Question: I currently have a custom 'Button' control which displays a 'DrawingImage' set on the control via a dependency property of type 'ControlTemplate'. I have been attempting to move the 'DrawingImage' into the control template and bind to a 'Geometry' instead but have failed. Is it possible to bind to a 'Geometry' object? If not why not, and if it is, what am I missing?
The screenshot below shows my successful attempt on the right and the failed attempt on the left.

Example of binding to a DrawingImage (which works) - generic.xaml:
'''
<Style TargetType="{x:Type local:RoundButton3}">
<Setter Property="Template">
<Setter.Value>
<ControlTemplate TargetType="{x:Type local:RoundButton3}">
<Grid>
<Grid.ColumnDefinitions>
<ColumnDefinition Width="auto"/>
<ColumnDefinition Width="*"/>
</Grid.ColumnDefinitions>
<Ellipse StrokeThickness="5" Stroke="Green"/>
<Viewbox Margin="10" Stretch="Uniform">
<ContentControl
Template="{TemplateBinding ImageTemplate}" />
</Viewbox>
<TextBlock VerticalAlignment="Center"
Grid.Column="1"
Text="Round Button" Margin="5,0,0,0" />
</Grid>
</ControlTemplate>
</Setter.Value>
</Setter>
</Style>
'''
with
'''
public class RoundButton3 : Button
{
static RoundButton3()
{
DefaultStyleKeyProperty.OverrideMetadata(
typeof(RoundButton3),
new FrameworkPropertyMetadata(typeof(RoundButton3)));
}
public static readonly DependencyProperty ImageTemplateProperty =
DependencyProperty.Register(
"ImageTemplate", typeof (ControlTemplate), typeof (RoundButton3),
new FrameworkPropertyMetadata(
default(ControlTemplate),
FrameworkPropertyMetadataOptions.AffectsRender |
FrameworkPropertyMetadataOptions.AffectsMeasure));
public ControlTemplate ImageTemplate
{
get { return (ControlTemplate)GetValue(ImageTemplateProperty); }
set { SetValue(ImageTemplateProperty, value); }
}
}
'''
and used like this
'''
<Grid.Resources>
<GeometryGroup x:Key="AddGeometry">
<LineGeometry StartPoint="25,12" EndPoint="25,38" />
<LineGeometry StartPoint="12,25" EndPoint="38,25" />
</GeometryGroup>
<ControlTemplate x:Key="RoundAddTemplate">
<Image SnapsToDevicePixels="True">
<Image.Source>
<DrawingImage>
<DrawingImage.Drawing>
<DrawingGroup>
<GeometryDrawing Pen="{StaticResource RoundButtonPen}" Geometry="{StaticResource AddGeometry}"/>
</DrawingGroup>
</DrawingImage.Drawing>
</DrawingImage>
</Image.Source>

</ControlTemplate>
</Grid.Resources>
<local:RoundButton3
Grid.Column="1"
Content="RoundButton3" ImageTemplate="{StaticResource RoundAddTemplate}"/>
'''
My attempt at binding to a geometry resource (which doesn't work) - generic.xaml:
'''
<Style TargetType="{x:Type local:RoundButton2}">
<Setter Property="Template">
<Setter.Value>
<ControlTemplate TargetType="{x:Type local:RoundButton2}">
...
<Viewbox Margin="10" Stretch="Uniform">

<Image.Source>
<DrawingImage>
<DrawingImage.Drawing>
<DrawingGroup>
<DrawingGroup.Children>
<GeometryDrawing
Pen="{StaticResource RoundButtonPen}"
Geometry="{TemplateBinding Geometry}" />
</DrawingGroup.Children>
</DrawingGroup>
</DrawingImage.Drawing>
</DrawingImage>
</Image.Source>

</Viewbox>
...
</Grid>
</ControlTemplate>
</Setter.Value>
</Setter>
</Style>
'''
where
'''
public class RoundButton2 : Button
{
static RoundButton2()
{
DefaultStyleKeyProperty.OverrideMetadata(
typeof(RoundButton2),
new FrameworkPropertyMetadata(typeof(RoundButton2)));
}
#region Geometry
public static readonly DependencyProperty GeometryProperty =
DependencyProperty.Register(
"Geometry", typeof (Geometry), typeof (RoundButton2),
new FrameworkPropertyMetadata(
default(Geometry),
FrameworkPropertyMetadataOptions.AffectsRender |
FrameworkPropertyMetadataOptions.AffectsMeasure));
public Geometry Geometry
{
get { return (Geometry)GetValue(GeometryProperty); }
set { SetValue(GeometryProperty, value); }
}
#endregion
}
'''
and used like
'''
<local:RoundButton2
Grid.Column="0"
Geometry="{StaticResource AddGeometry}"
Content="RoundButton2" />
'''
using the AddGeometry resource defined earlier.
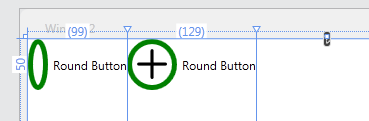
Answer: Your code should work if you replace
'''
<GeometryDrawing
Geometry="{TemplateBinding Geometry}" />
'''
by
'''
<GeometryDrawing
Geometry="{Binding Geometry, RelativeSource={RelativeSource TemplatedParent}}" />
'''
See <URL> for an explanation.